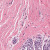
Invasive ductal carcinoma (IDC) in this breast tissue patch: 0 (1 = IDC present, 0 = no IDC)